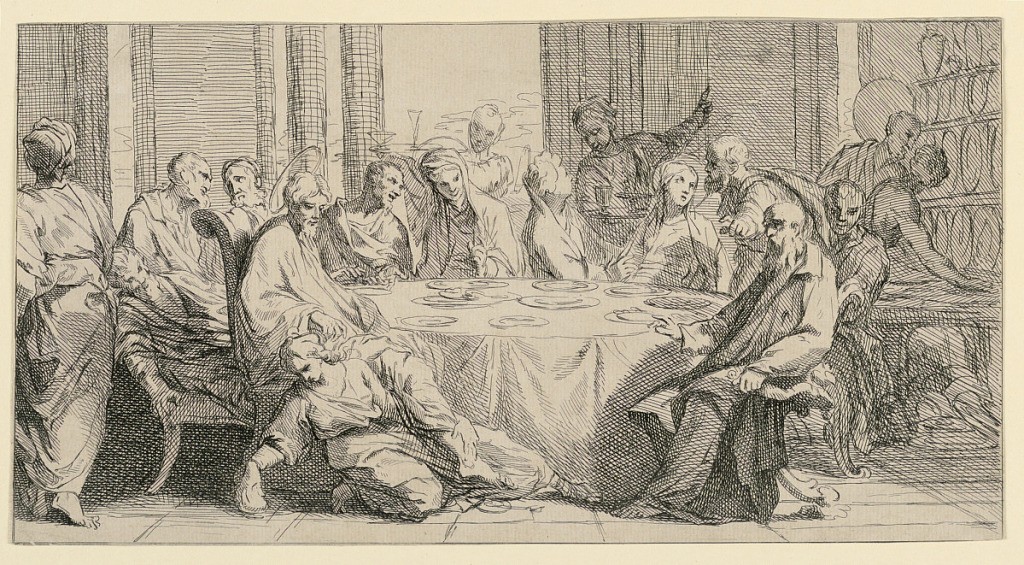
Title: Christ at the House of the Pharisee
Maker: Carlo Saraceni, Italian, 1579 - 1620
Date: ca. 1620-1650
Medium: Engraving on paper
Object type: Print
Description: Christ is seen seated at table with six other figures. At His feet, the Magdeline is putting oil on them. Numerous other figures in the scene.